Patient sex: M
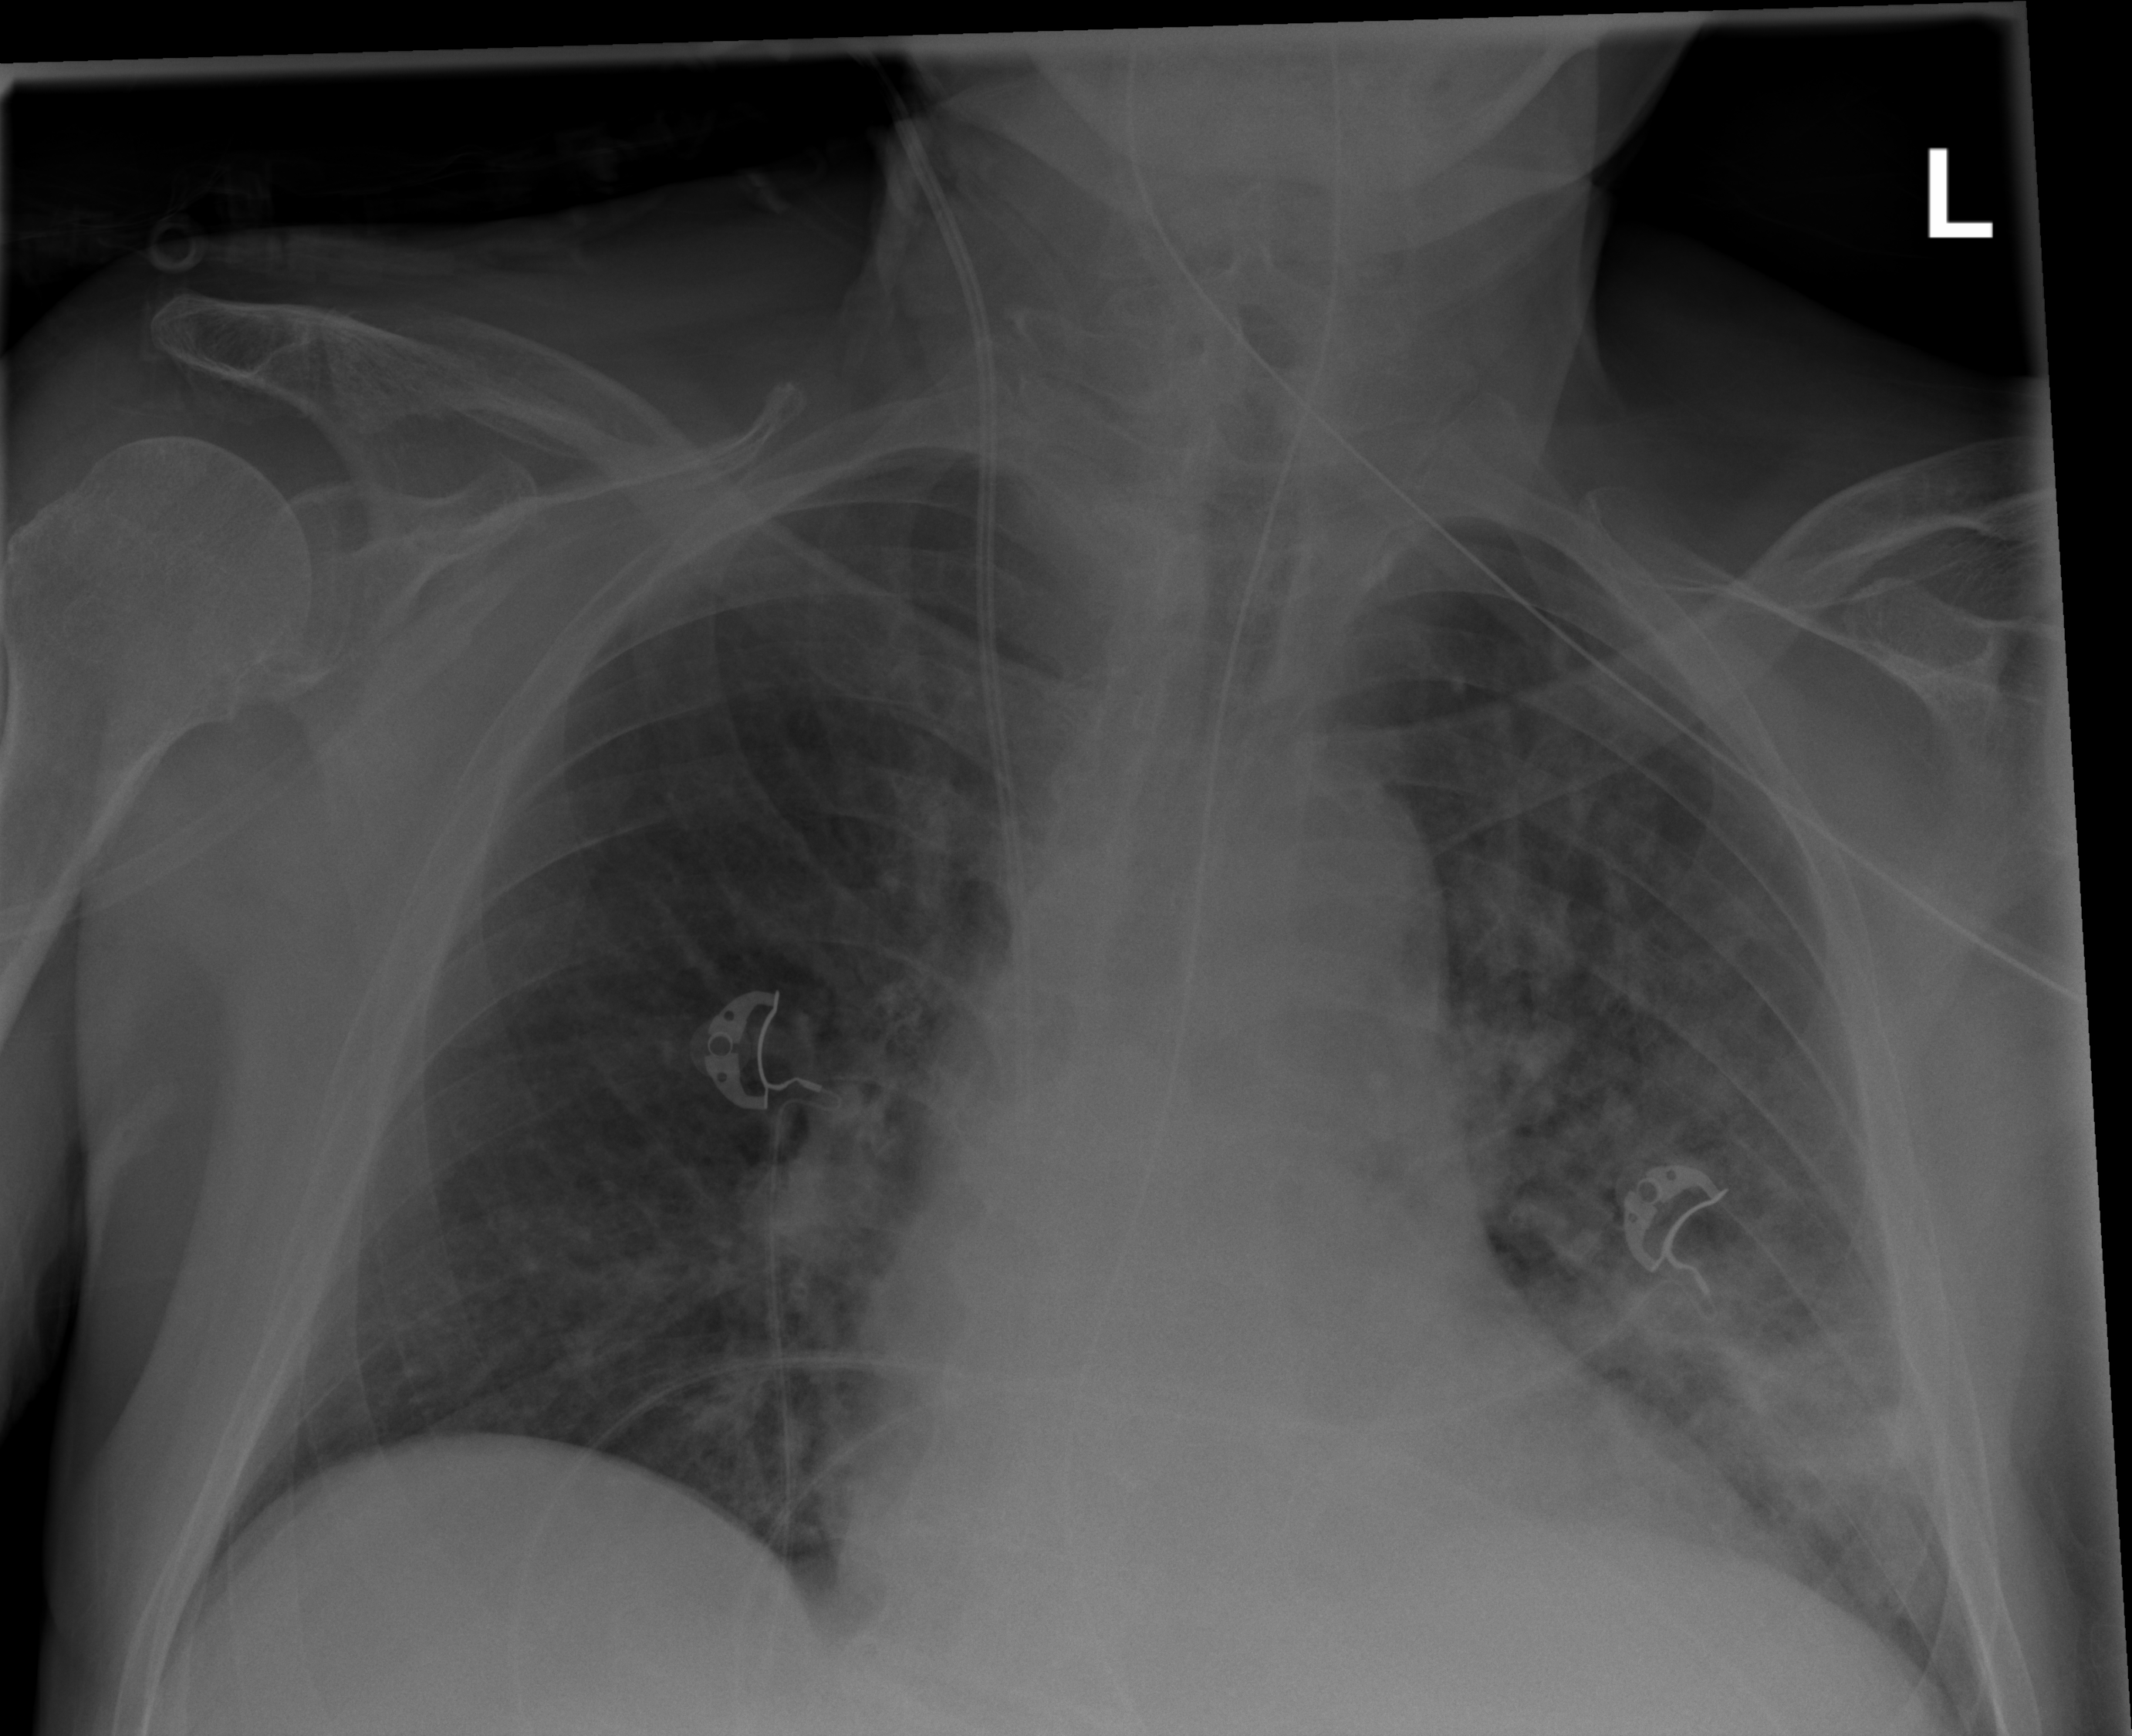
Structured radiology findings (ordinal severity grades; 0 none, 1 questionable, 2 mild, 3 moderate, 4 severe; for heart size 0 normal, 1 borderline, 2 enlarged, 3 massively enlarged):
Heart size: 1
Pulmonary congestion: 0
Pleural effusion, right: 0
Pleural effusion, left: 1
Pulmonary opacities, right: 2
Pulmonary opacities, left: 3
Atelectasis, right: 0
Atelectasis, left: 2